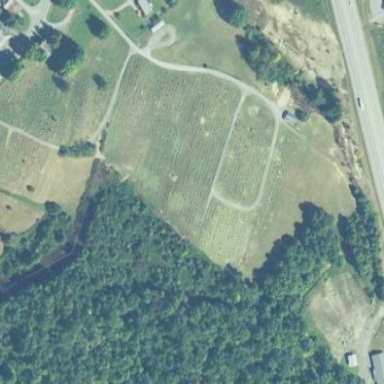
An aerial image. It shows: Cemetery.